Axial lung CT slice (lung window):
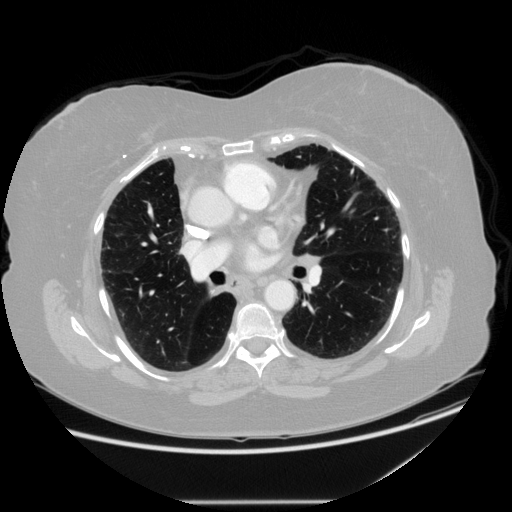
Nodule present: no